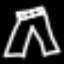
Label: pants